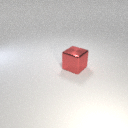
large red metal cube